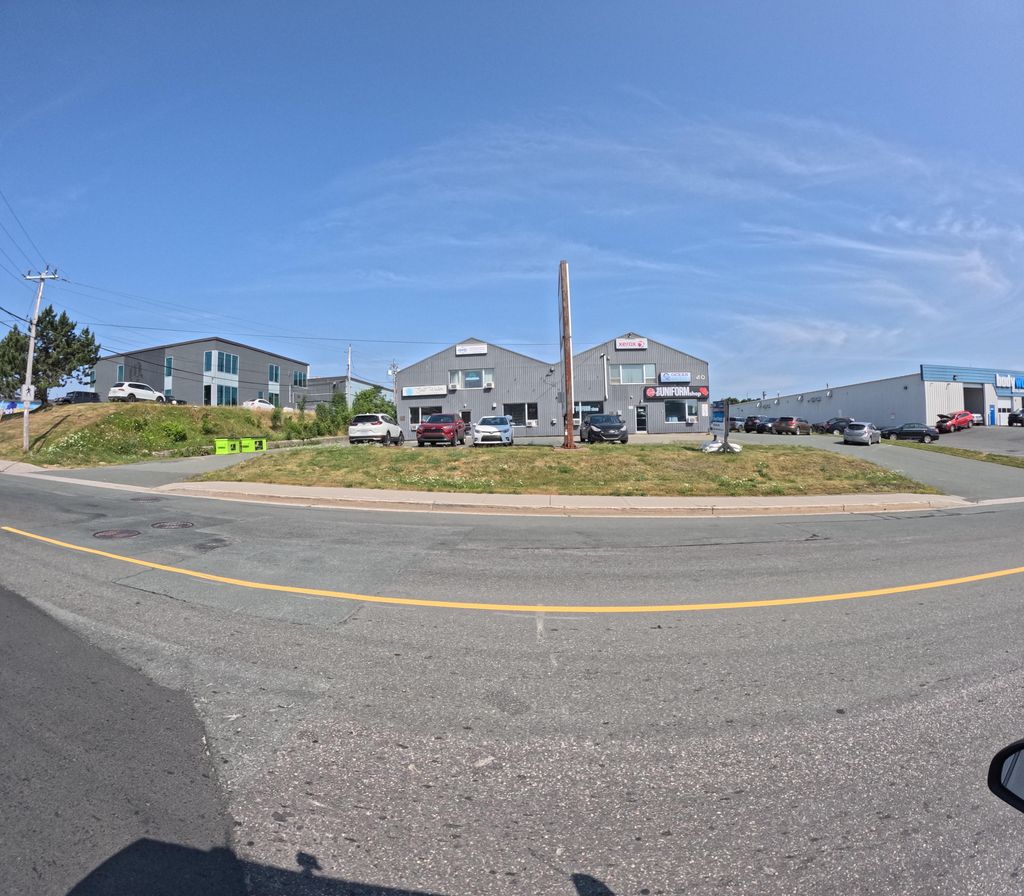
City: st_johns